Question: I've been trying to do this for a time, unfortunately I've found only solutions for the store(frontend) in cases the category is empty and so on.
What I basically want to do, is when I create a new product, at the Prodct Categories section
I want to show/hide some categories.
So far I haven't found anything for this, any idea how can it be done?
Thanks.
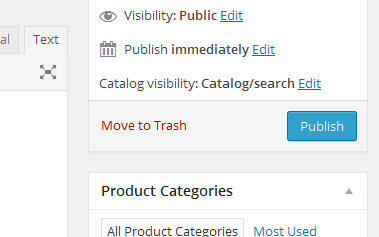
Answer: Try out below code :
'''
function is_edit_page($new_edit = null){
global $pagenow;
//make sure we are on the backend
if (!is_admin()) return false;
if($new_edit == "edit")
return in_array( $pagenow, array( 'post.php', ) );
elseif($new_edit == "new") //check for new post page
return in_array( $pagenow, array( 'post-new.php' ) );
else //check for either new or edit
return in_array( $pagenow, array( 'post.php', 'post-new.php' ) );
}
function so_28055266_filterGetTermArgs($args, $taxonomies) {
global $typenow;
if ($typenow == 'product') {
// check whether we're currently filtering selected taxonomy
if (implode('', $taxonomies) == 'product_cat' && is_edit_page()) {
//Add categories term ID that you want to show
$cats = array(9,10,11,12); // List of category(term ID) that you want to add as an array
if (empty($cats))
$args['include'] = array(99999999); // no available categories
else
$args['include'] = $cats; //It will only show the category that you mentioned in above array
}
}
return $args;
}
if (is_admin()) {
add_filter('get_terms_args', 'so_28055266_filterGetTermArgs', 10, 2);
}
'''
Let me know the output.